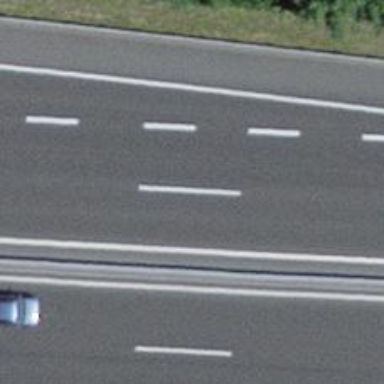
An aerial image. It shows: Motorway junction.